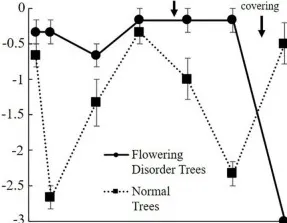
Depth of dormancy in normal trees (NTs) and flowering disorder trees (FDTs) (taken from with the permission by JSHS). Dormancy depth.
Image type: pathology (immunostaining)